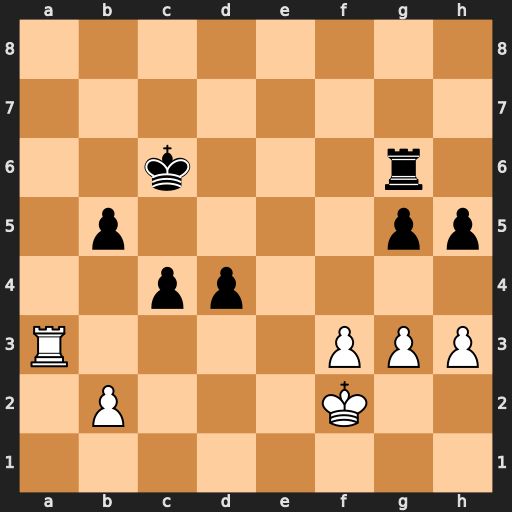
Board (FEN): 8/8/2k3r1/1p4pp/2pp4/R4PPP/1P3K2/8
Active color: w
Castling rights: -
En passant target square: -
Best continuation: Ra6+ Kd5 Rxg6